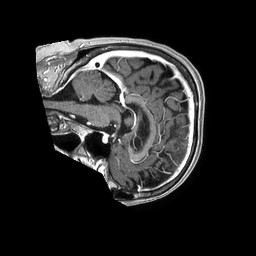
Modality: T1w
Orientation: sagittal
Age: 73
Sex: female
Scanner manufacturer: philips
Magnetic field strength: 1.5 T
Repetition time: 0.007508 s
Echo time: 0.003413 s